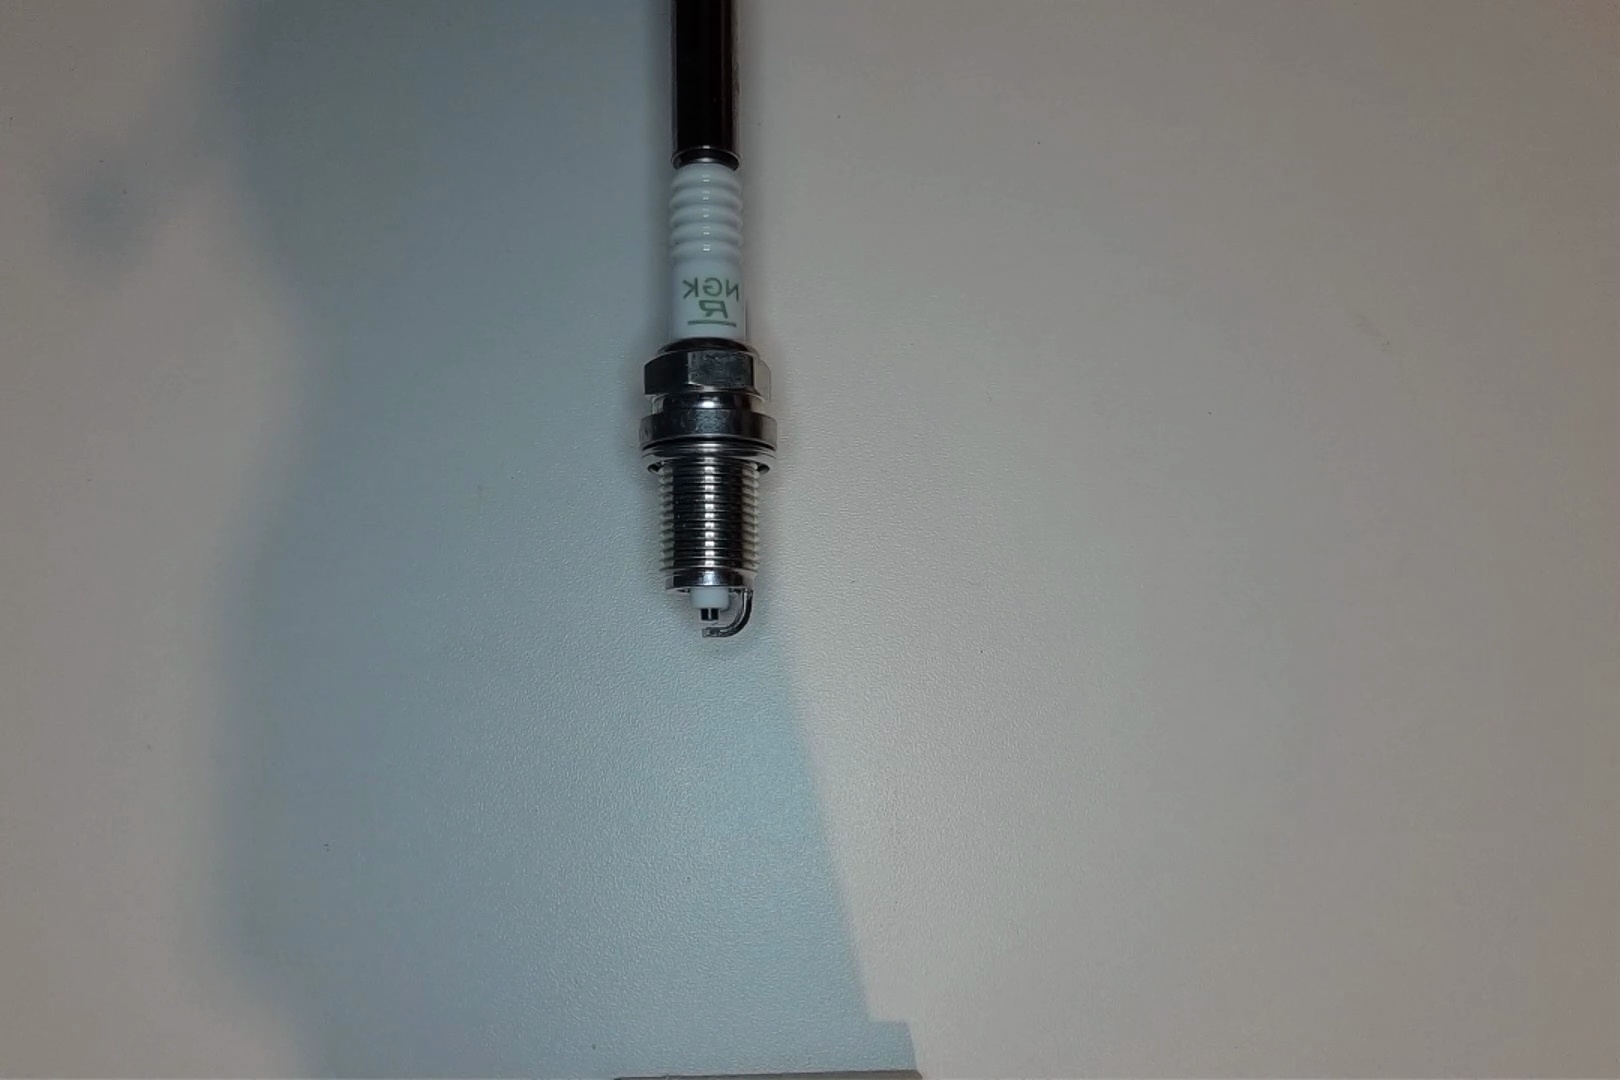
Label: no anomaly